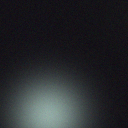
Screen state: off